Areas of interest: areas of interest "Yite Market"
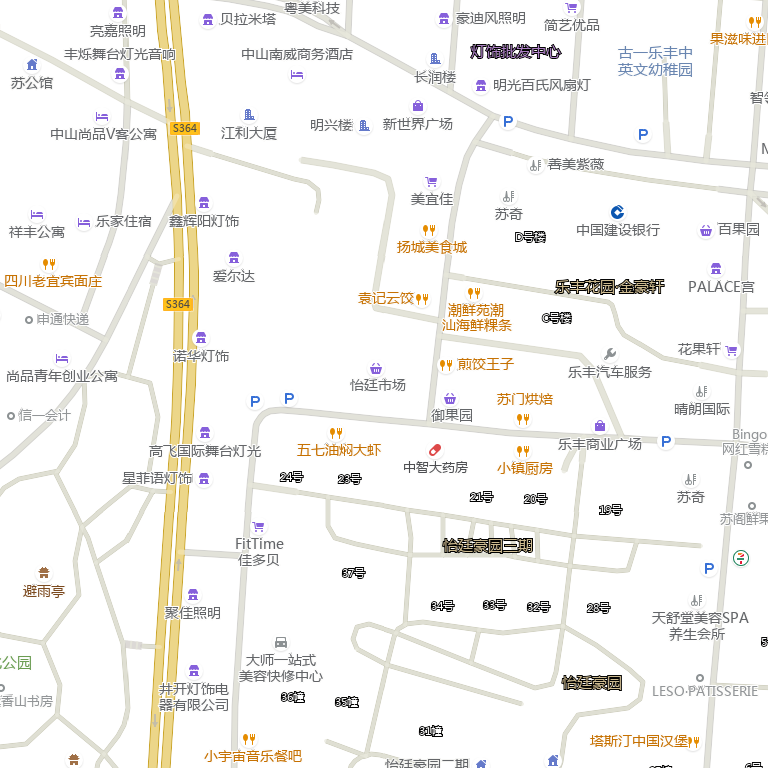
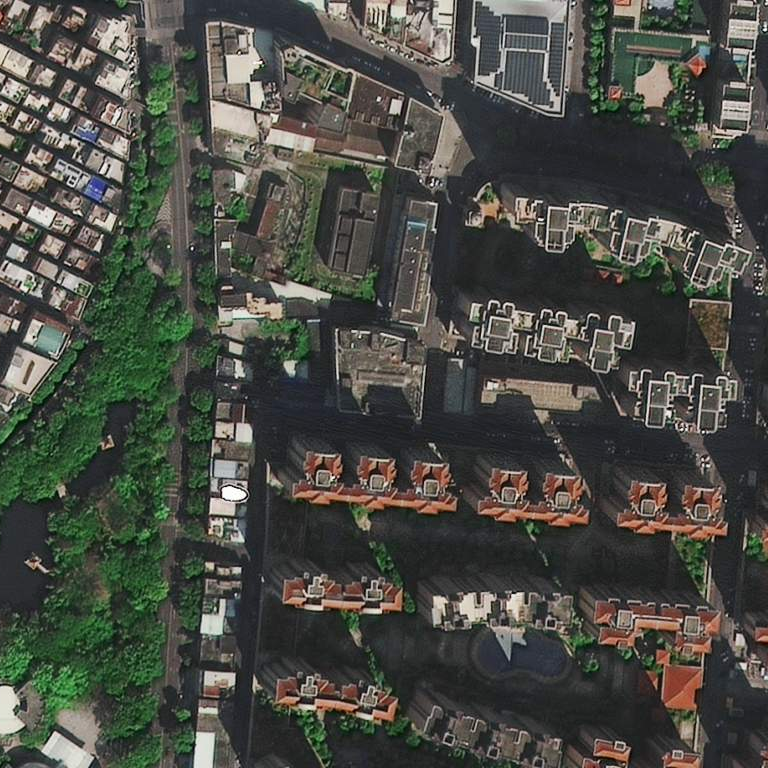